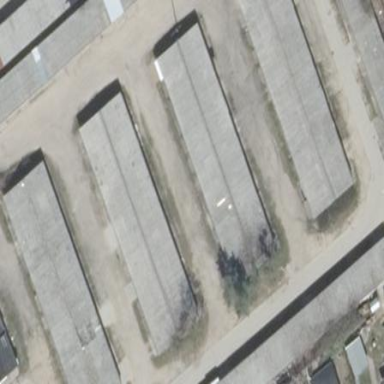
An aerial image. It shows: Group of garages.